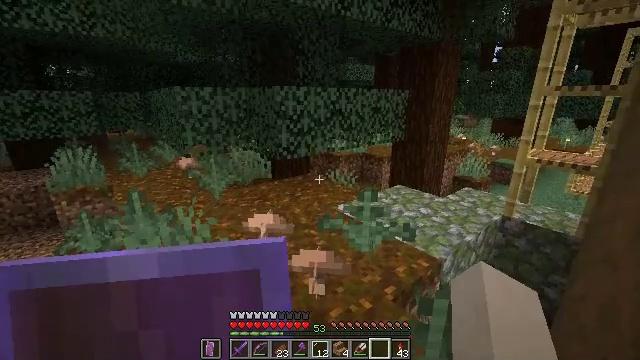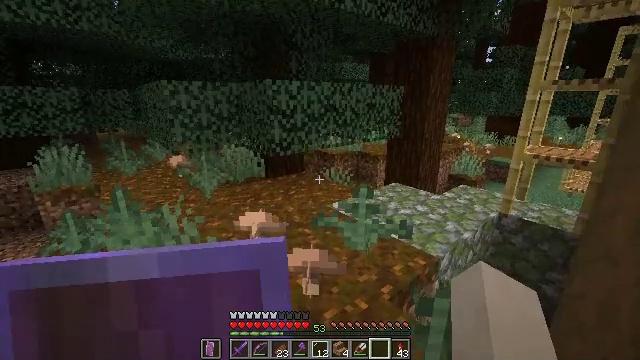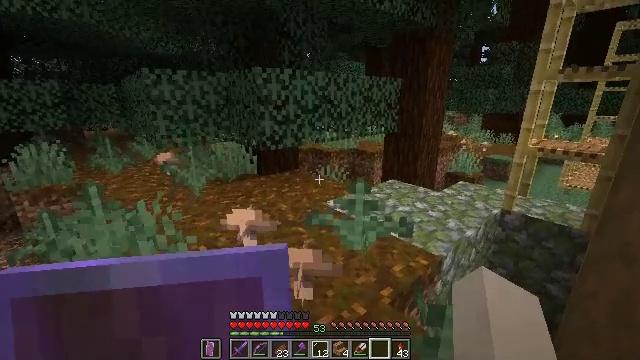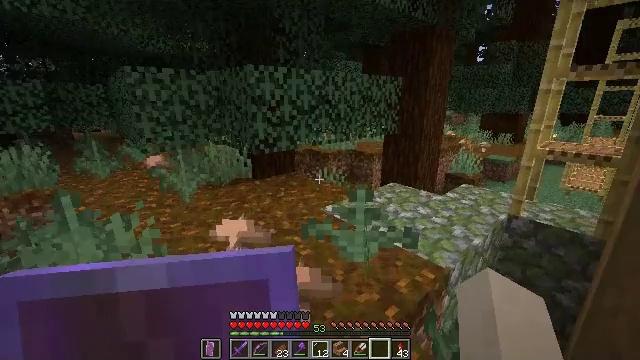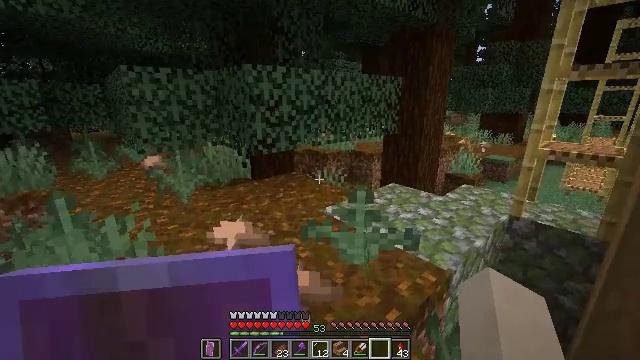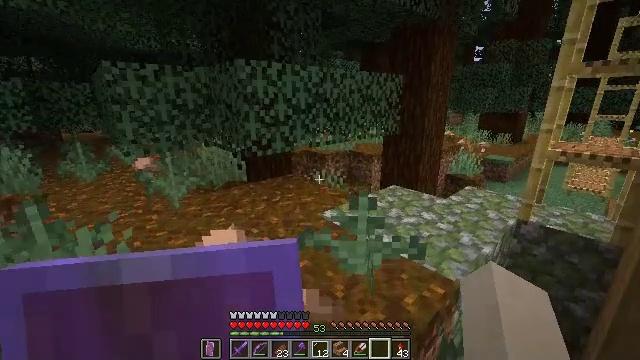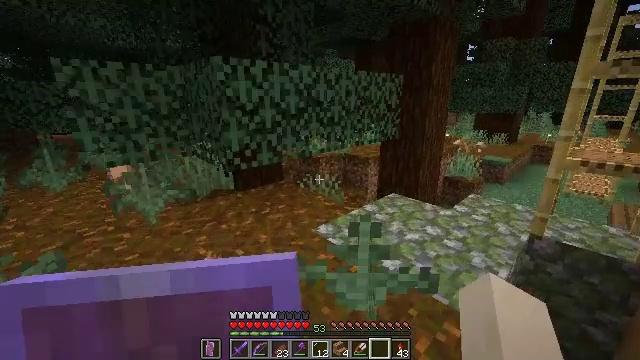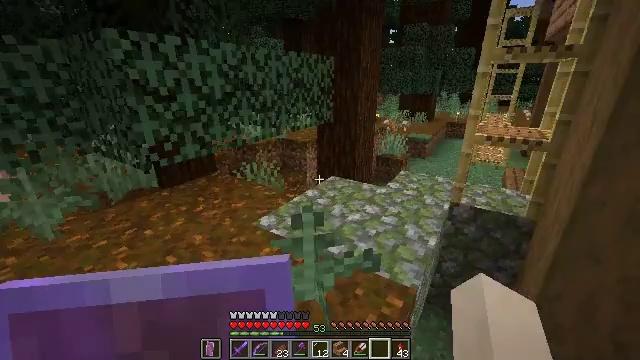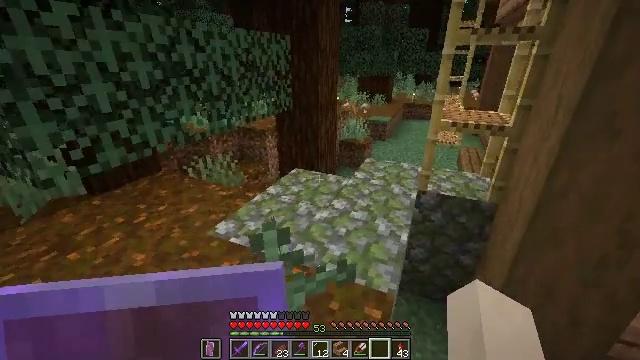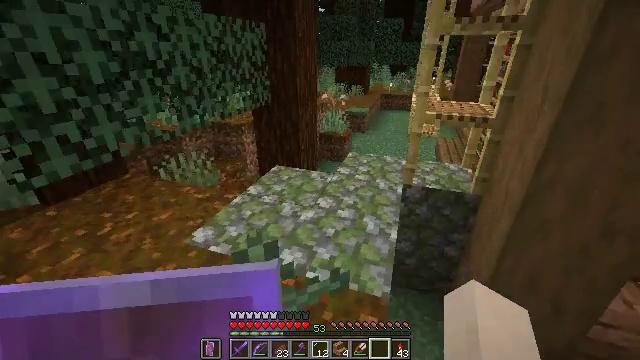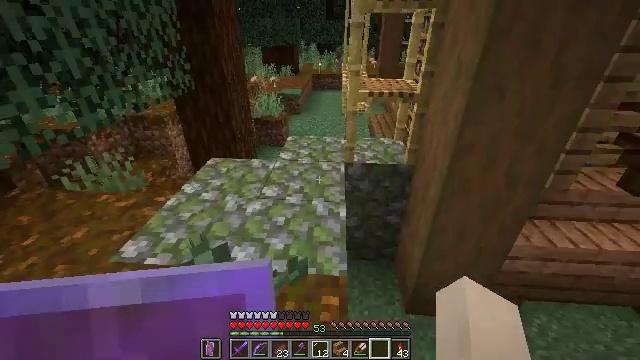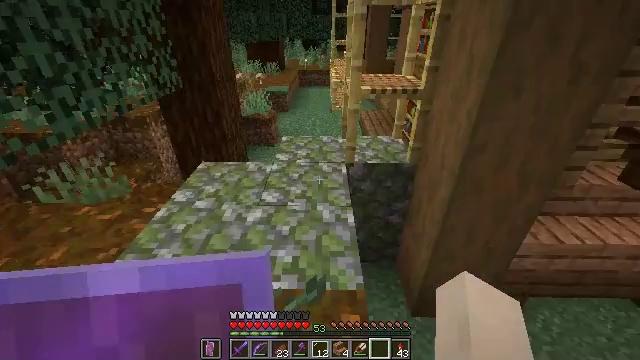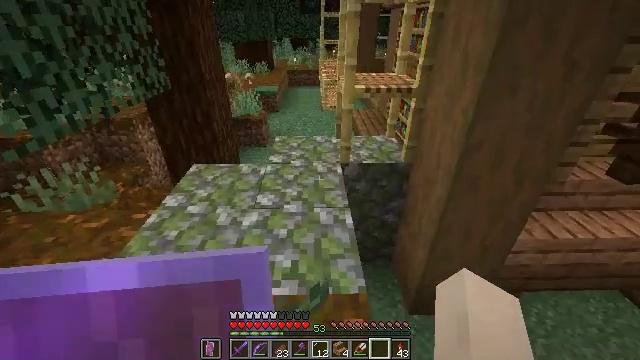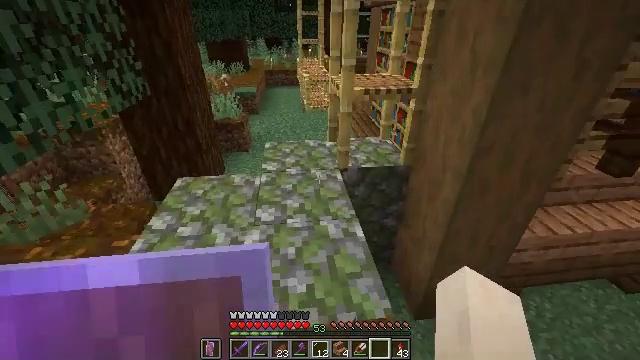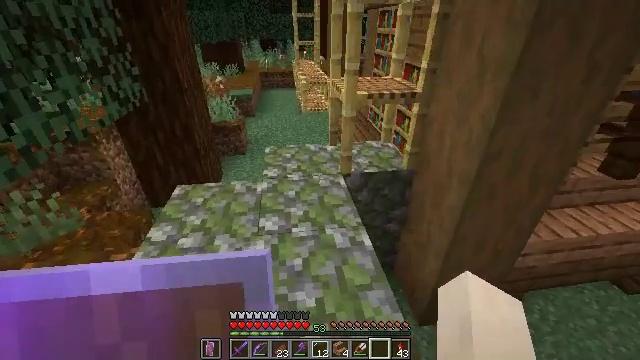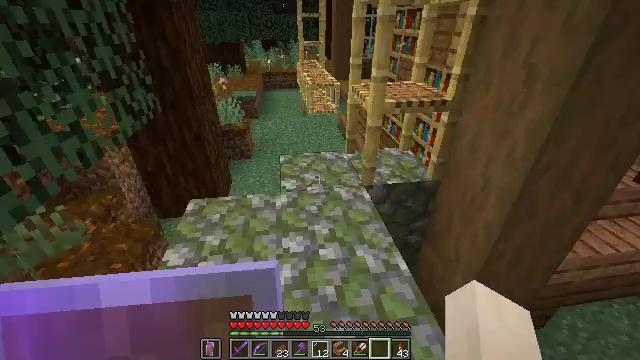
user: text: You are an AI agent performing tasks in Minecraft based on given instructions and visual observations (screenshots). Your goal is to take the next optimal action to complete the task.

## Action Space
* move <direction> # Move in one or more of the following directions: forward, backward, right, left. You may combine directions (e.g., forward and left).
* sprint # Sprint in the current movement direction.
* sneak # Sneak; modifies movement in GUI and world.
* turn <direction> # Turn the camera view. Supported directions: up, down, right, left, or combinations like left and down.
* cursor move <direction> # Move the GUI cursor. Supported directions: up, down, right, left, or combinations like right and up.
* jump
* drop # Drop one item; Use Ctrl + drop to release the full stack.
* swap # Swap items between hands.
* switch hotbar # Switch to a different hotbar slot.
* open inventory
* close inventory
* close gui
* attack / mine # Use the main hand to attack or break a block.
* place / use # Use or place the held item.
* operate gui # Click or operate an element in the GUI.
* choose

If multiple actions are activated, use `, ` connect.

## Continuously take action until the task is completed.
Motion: motion action
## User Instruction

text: Gather some oak planks.
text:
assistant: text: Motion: move forward, turn right
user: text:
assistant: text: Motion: move forward
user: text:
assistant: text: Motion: move forward
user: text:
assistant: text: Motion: move forward
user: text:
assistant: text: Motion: move forward
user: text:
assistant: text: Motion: move forward, turn right
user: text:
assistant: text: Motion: move forward, turn right and down
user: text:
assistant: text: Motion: move forward, turn right and down
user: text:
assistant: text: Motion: move forward and move left, turn right and down
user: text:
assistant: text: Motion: move forward and move left, turn right and down
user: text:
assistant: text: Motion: move forward and move left, turn right
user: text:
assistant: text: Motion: move forward and move left, turn right
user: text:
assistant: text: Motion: move forward and move left, turn right
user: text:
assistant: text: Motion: move forward and move left, turn right
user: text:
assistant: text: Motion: move forward and move left
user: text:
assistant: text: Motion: move forward and move left
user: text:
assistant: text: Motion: move forward and move left
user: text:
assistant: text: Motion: move forward and move left
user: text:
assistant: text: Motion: move forward and move left
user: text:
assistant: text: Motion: move forward
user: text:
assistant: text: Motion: move forward
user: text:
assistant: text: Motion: move forward, turn right and up
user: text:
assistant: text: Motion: move forward, turn right and up
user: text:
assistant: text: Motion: move forward, turn right and up
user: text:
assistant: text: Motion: move forward, turn right and up
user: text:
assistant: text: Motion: move forward, turn up
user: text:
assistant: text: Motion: move forward
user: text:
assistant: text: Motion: move forward
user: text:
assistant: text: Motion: move forward
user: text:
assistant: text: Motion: move forward and move left